Question: i just installed eclipse 3.5.2 on my ubuntu 10.04 and also the ADT and the plugins for the android api.
When i first run an app lets say test.java it works great, but if i make a change and try to run it again the emulator doesnt works and at the down right corner displays this message :
and the emulator displays the program as it was without taking effect by the new changes.

You can check what i said at the right bottom of the pic.
thanx
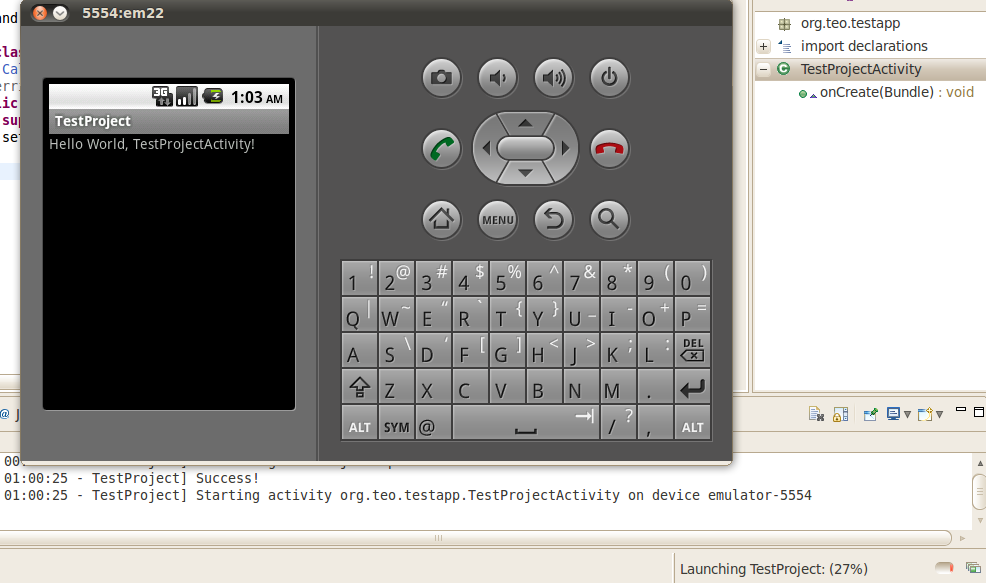
Answer: The issue happens when launching the first emulator from the Run button in Eclipse.
To avoid:
'''
Start Eclipse
Window -> AVD Manager
Start an emulator
Run the project
'''